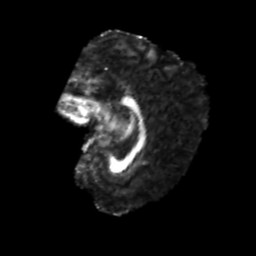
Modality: FA
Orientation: sagittal
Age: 21
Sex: female
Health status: healthy
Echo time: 0.074 s